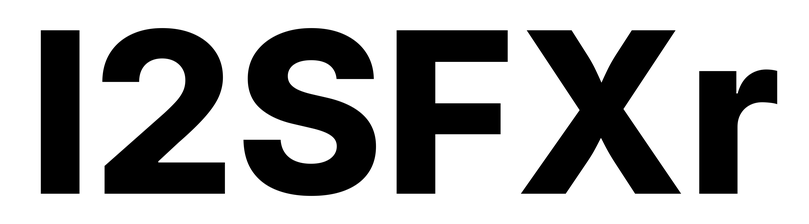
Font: Inter_ExtraBold